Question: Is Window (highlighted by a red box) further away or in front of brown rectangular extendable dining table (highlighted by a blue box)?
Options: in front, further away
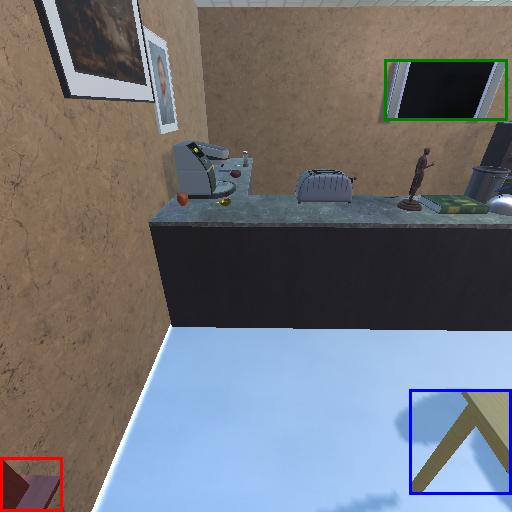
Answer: in front